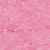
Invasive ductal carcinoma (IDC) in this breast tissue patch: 0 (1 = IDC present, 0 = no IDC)